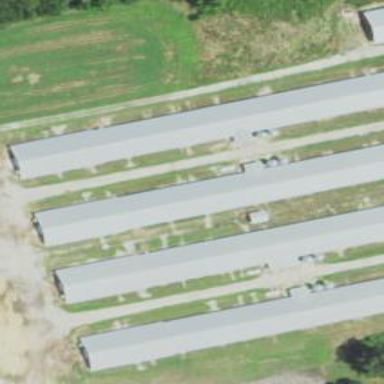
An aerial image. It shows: Farm auxiliary building.